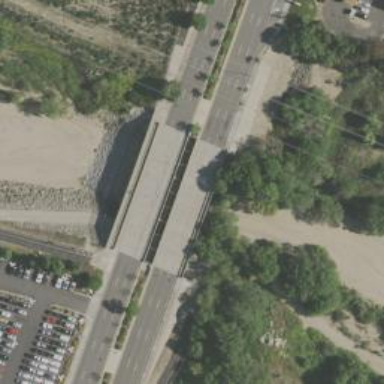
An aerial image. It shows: Primary highway with bridge. The sidewalk is on the left side.